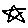
Label: star